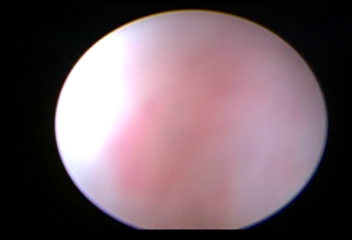
Modality: WLC
Class: Normal mucosa
Bladder cancer association: No